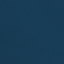
Land use / land cover class: SeaLake